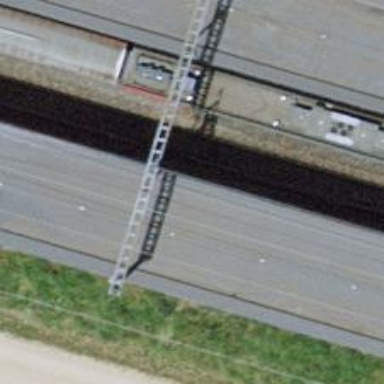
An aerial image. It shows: Tunnel footway.